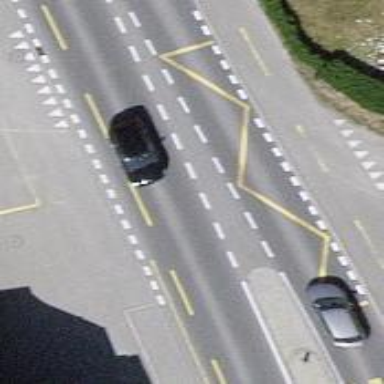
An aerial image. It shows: Asphalt road classified as primary highway. There is lane for cyclists on the left and separate track on the right.